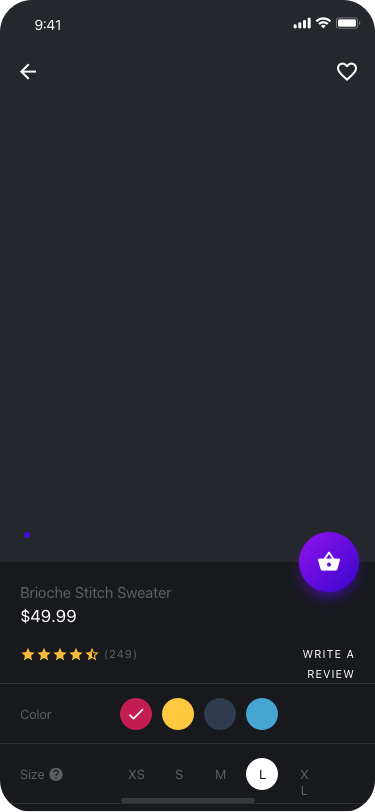
Text in this UI design:
XS
S
M
L
XL
Size
Color
Brioche Stitch Sweater
$49.99
(249)
WRITE A REVIEW